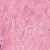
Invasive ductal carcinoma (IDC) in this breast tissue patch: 0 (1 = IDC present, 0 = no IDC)